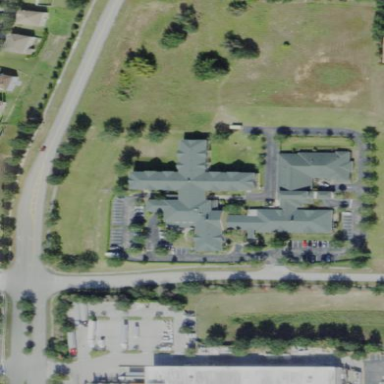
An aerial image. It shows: Hotel building.